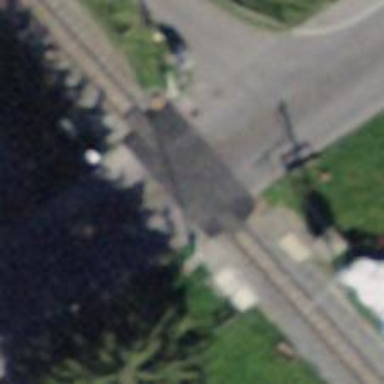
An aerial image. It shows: Level crossing along the railway.